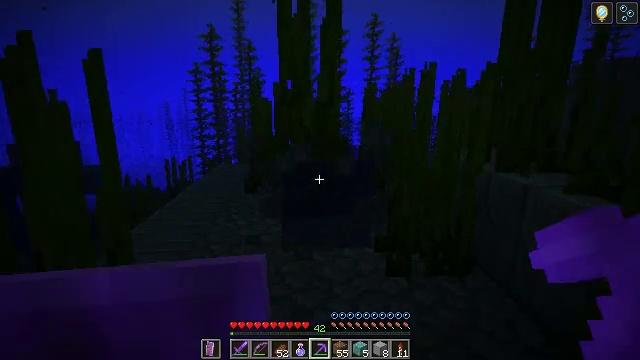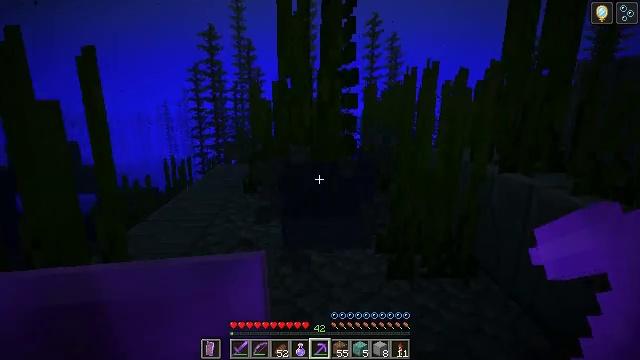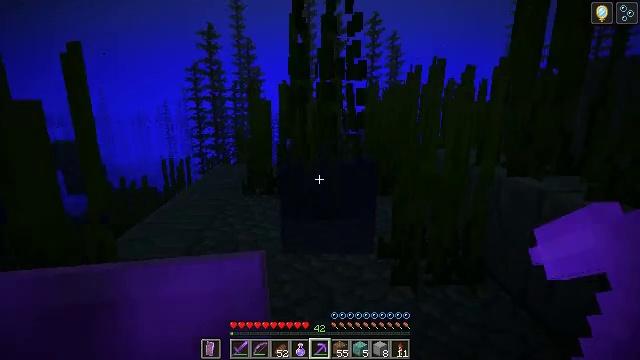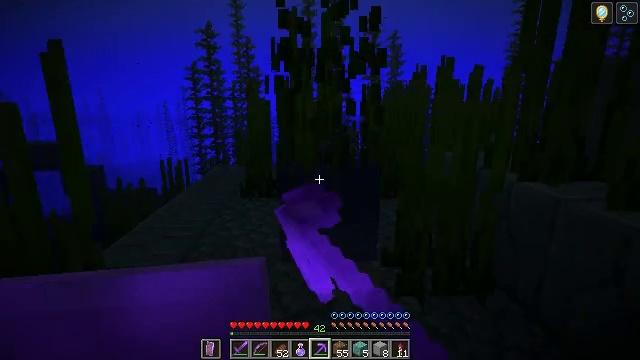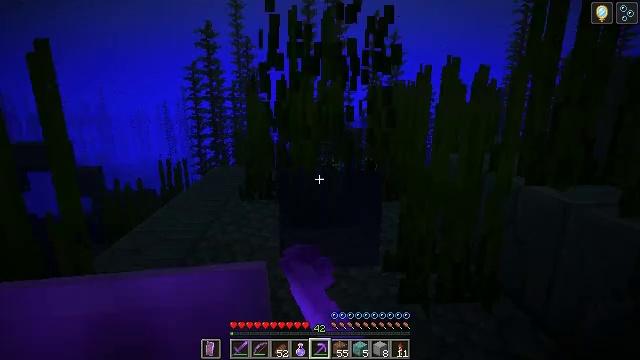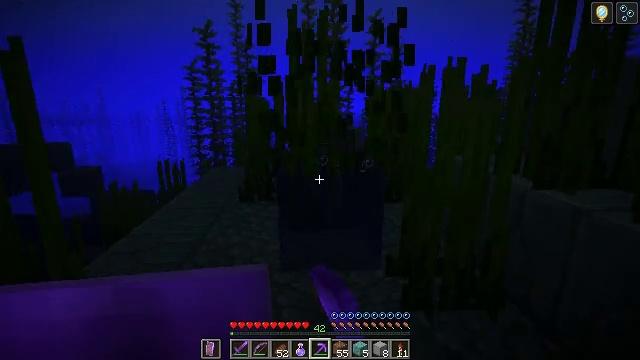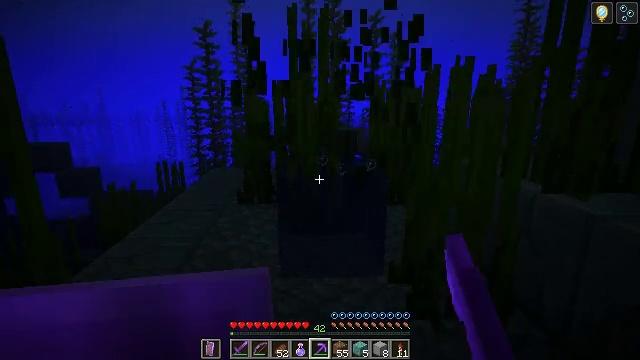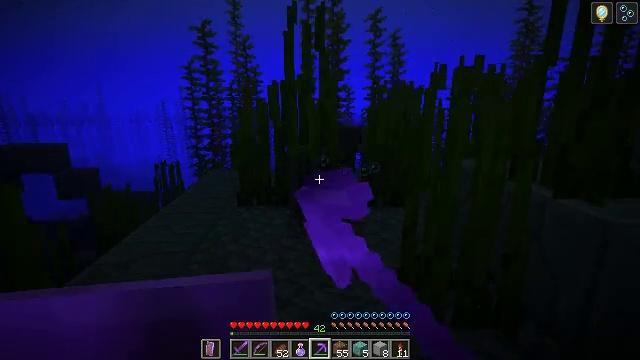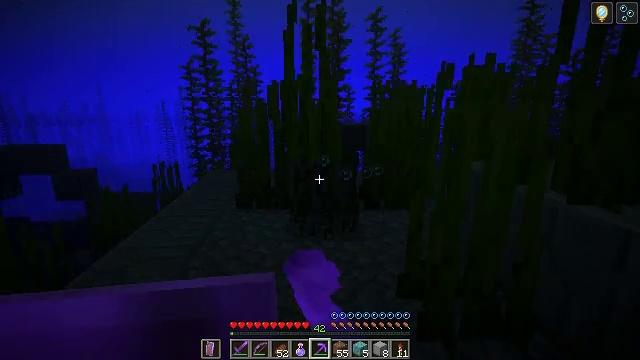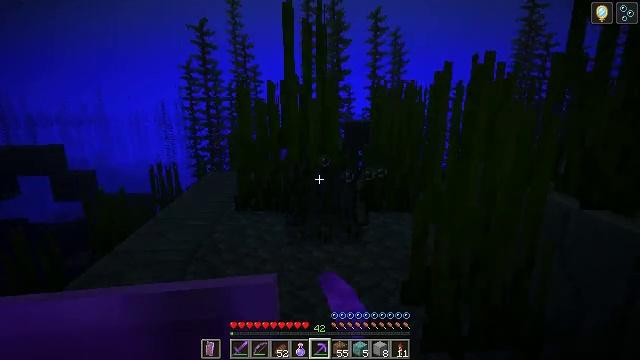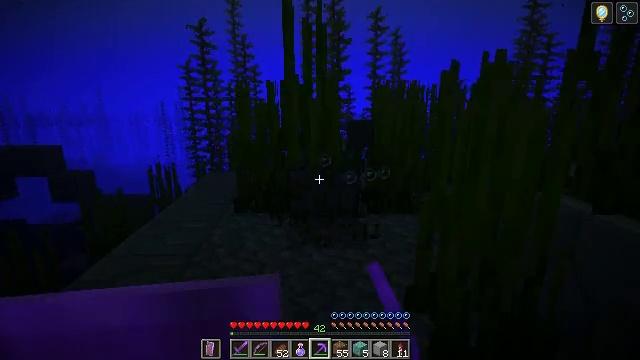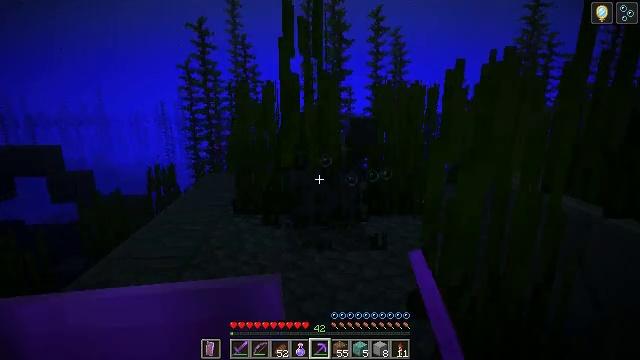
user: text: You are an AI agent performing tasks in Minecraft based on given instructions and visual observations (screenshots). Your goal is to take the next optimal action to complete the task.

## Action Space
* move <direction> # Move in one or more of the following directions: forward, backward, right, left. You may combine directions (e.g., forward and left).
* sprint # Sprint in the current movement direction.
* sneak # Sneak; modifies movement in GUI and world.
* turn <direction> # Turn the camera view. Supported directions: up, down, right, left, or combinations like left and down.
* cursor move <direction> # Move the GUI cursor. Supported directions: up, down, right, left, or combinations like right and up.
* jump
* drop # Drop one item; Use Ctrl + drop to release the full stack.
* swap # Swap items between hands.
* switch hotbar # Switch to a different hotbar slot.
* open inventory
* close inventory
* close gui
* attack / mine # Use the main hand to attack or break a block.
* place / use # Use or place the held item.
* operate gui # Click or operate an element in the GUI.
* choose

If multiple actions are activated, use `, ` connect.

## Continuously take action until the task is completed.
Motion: motion action
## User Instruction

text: Break the tall seagrass.
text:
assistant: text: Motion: move forward, attack / mine
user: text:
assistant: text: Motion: move forward, attack / mine
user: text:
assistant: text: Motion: move forward, attack / mine
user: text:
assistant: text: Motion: move forward, attack / mine
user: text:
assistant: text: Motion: move forward, attack / mine
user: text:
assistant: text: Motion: move forward, attack / mine
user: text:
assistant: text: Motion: move forward, attack / mine
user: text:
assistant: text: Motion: move forward, attack / mine
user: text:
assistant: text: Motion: move forward, attack / mine
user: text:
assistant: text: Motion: move forward, attack / mine
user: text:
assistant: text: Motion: move forward
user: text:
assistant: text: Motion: no_op